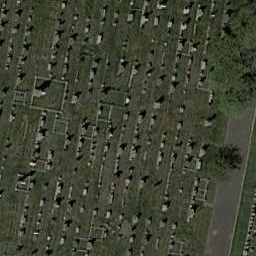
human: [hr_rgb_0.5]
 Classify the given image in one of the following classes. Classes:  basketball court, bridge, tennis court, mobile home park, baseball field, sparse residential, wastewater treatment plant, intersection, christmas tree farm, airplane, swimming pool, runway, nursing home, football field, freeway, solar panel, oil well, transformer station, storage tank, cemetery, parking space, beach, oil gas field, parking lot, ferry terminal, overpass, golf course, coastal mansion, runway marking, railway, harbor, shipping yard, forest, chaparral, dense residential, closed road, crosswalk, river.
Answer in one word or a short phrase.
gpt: cemetery